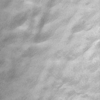
Label: not_dusty